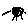
Label: moon